Question: I stored my pictures into database and their type is VARBINARY(MAX) as shown below:

Here is my autogenerated Model file , Resim.cs
'''
namespace ResimCek.Models
{
using System;
using System.Collections.Generic;
public partial class Resim
{
public Resim()
{
this.KelimeTuru = new HashSet<KelimeTuru>();
}
public int Id { get; set; }
public int KelimeId { get; set; }
public int SozlukTuruId { get; set; }
public byte[] Adi { get; set; }
public string Aciklama { get; set; }
public virtual ICollection<KelimeTuru> KelimeTuru { get; set; }
}
}
'''
Here is my controller code, where I get when I type "xxxxxxxx/image/show/2" (but I have a record for id=2) :
'''
public ActionResult Show(int id)
{
SozlukEntities db = new SozlukEntities();
KelimeTuru kelime = db.KelimeTuru.Find(id);
var imagedata = kelime.Resim.Adi;//Gets NullReference exception
return File(imagedata, "image/jpg");
}
'''
And finally here is my code for the view:
'''
<img src='<%= Url.Action( "show", "image", new { id = ViewData["Id"] } ) %>'>
'''
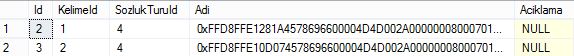
Answer: Try this :
'''
public FileContentResult Show(int id)
{
SozlukEntities db = new SozlukEntities();
KelimeTuru kelime = db.KelimeTuru.Find(id);
var imagedata = kelime.Resim.Adi;
return File(imagedata, "image/jpg");
}
'''
And
'''
<img src='<%= Url.Action( "show", "image", new { id = Model.Id } ) %>'> //Or be sure that you passed the id
'''